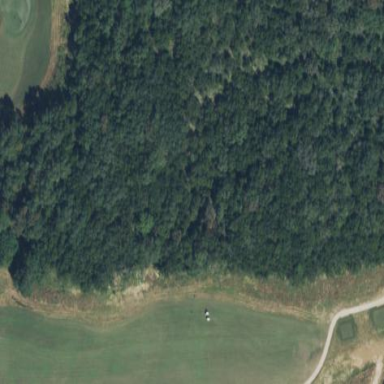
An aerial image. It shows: Rough grassy area used for golf.